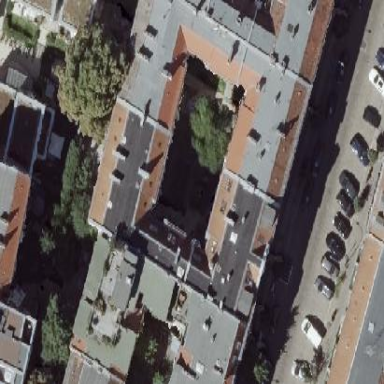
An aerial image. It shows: Residential building with unique double saltbox roof shape.